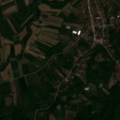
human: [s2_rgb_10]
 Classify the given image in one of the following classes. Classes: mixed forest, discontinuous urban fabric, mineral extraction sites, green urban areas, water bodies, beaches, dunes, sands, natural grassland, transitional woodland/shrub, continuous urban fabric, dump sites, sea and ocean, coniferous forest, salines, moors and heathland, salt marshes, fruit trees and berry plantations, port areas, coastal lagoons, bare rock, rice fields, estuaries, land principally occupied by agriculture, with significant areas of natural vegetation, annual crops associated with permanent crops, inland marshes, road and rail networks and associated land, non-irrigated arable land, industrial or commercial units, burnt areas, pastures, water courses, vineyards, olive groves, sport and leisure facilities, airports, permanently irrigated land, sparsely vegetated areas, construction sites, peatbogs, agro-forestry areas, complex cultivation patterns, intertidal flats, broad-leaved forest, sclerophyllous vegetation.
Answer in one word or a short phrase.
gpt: discontinuous urban fabric, complex cultivation patterns, land principally occupied by agriculture, with significant areas of natural vegetation, broad-leaved forest